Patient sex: F
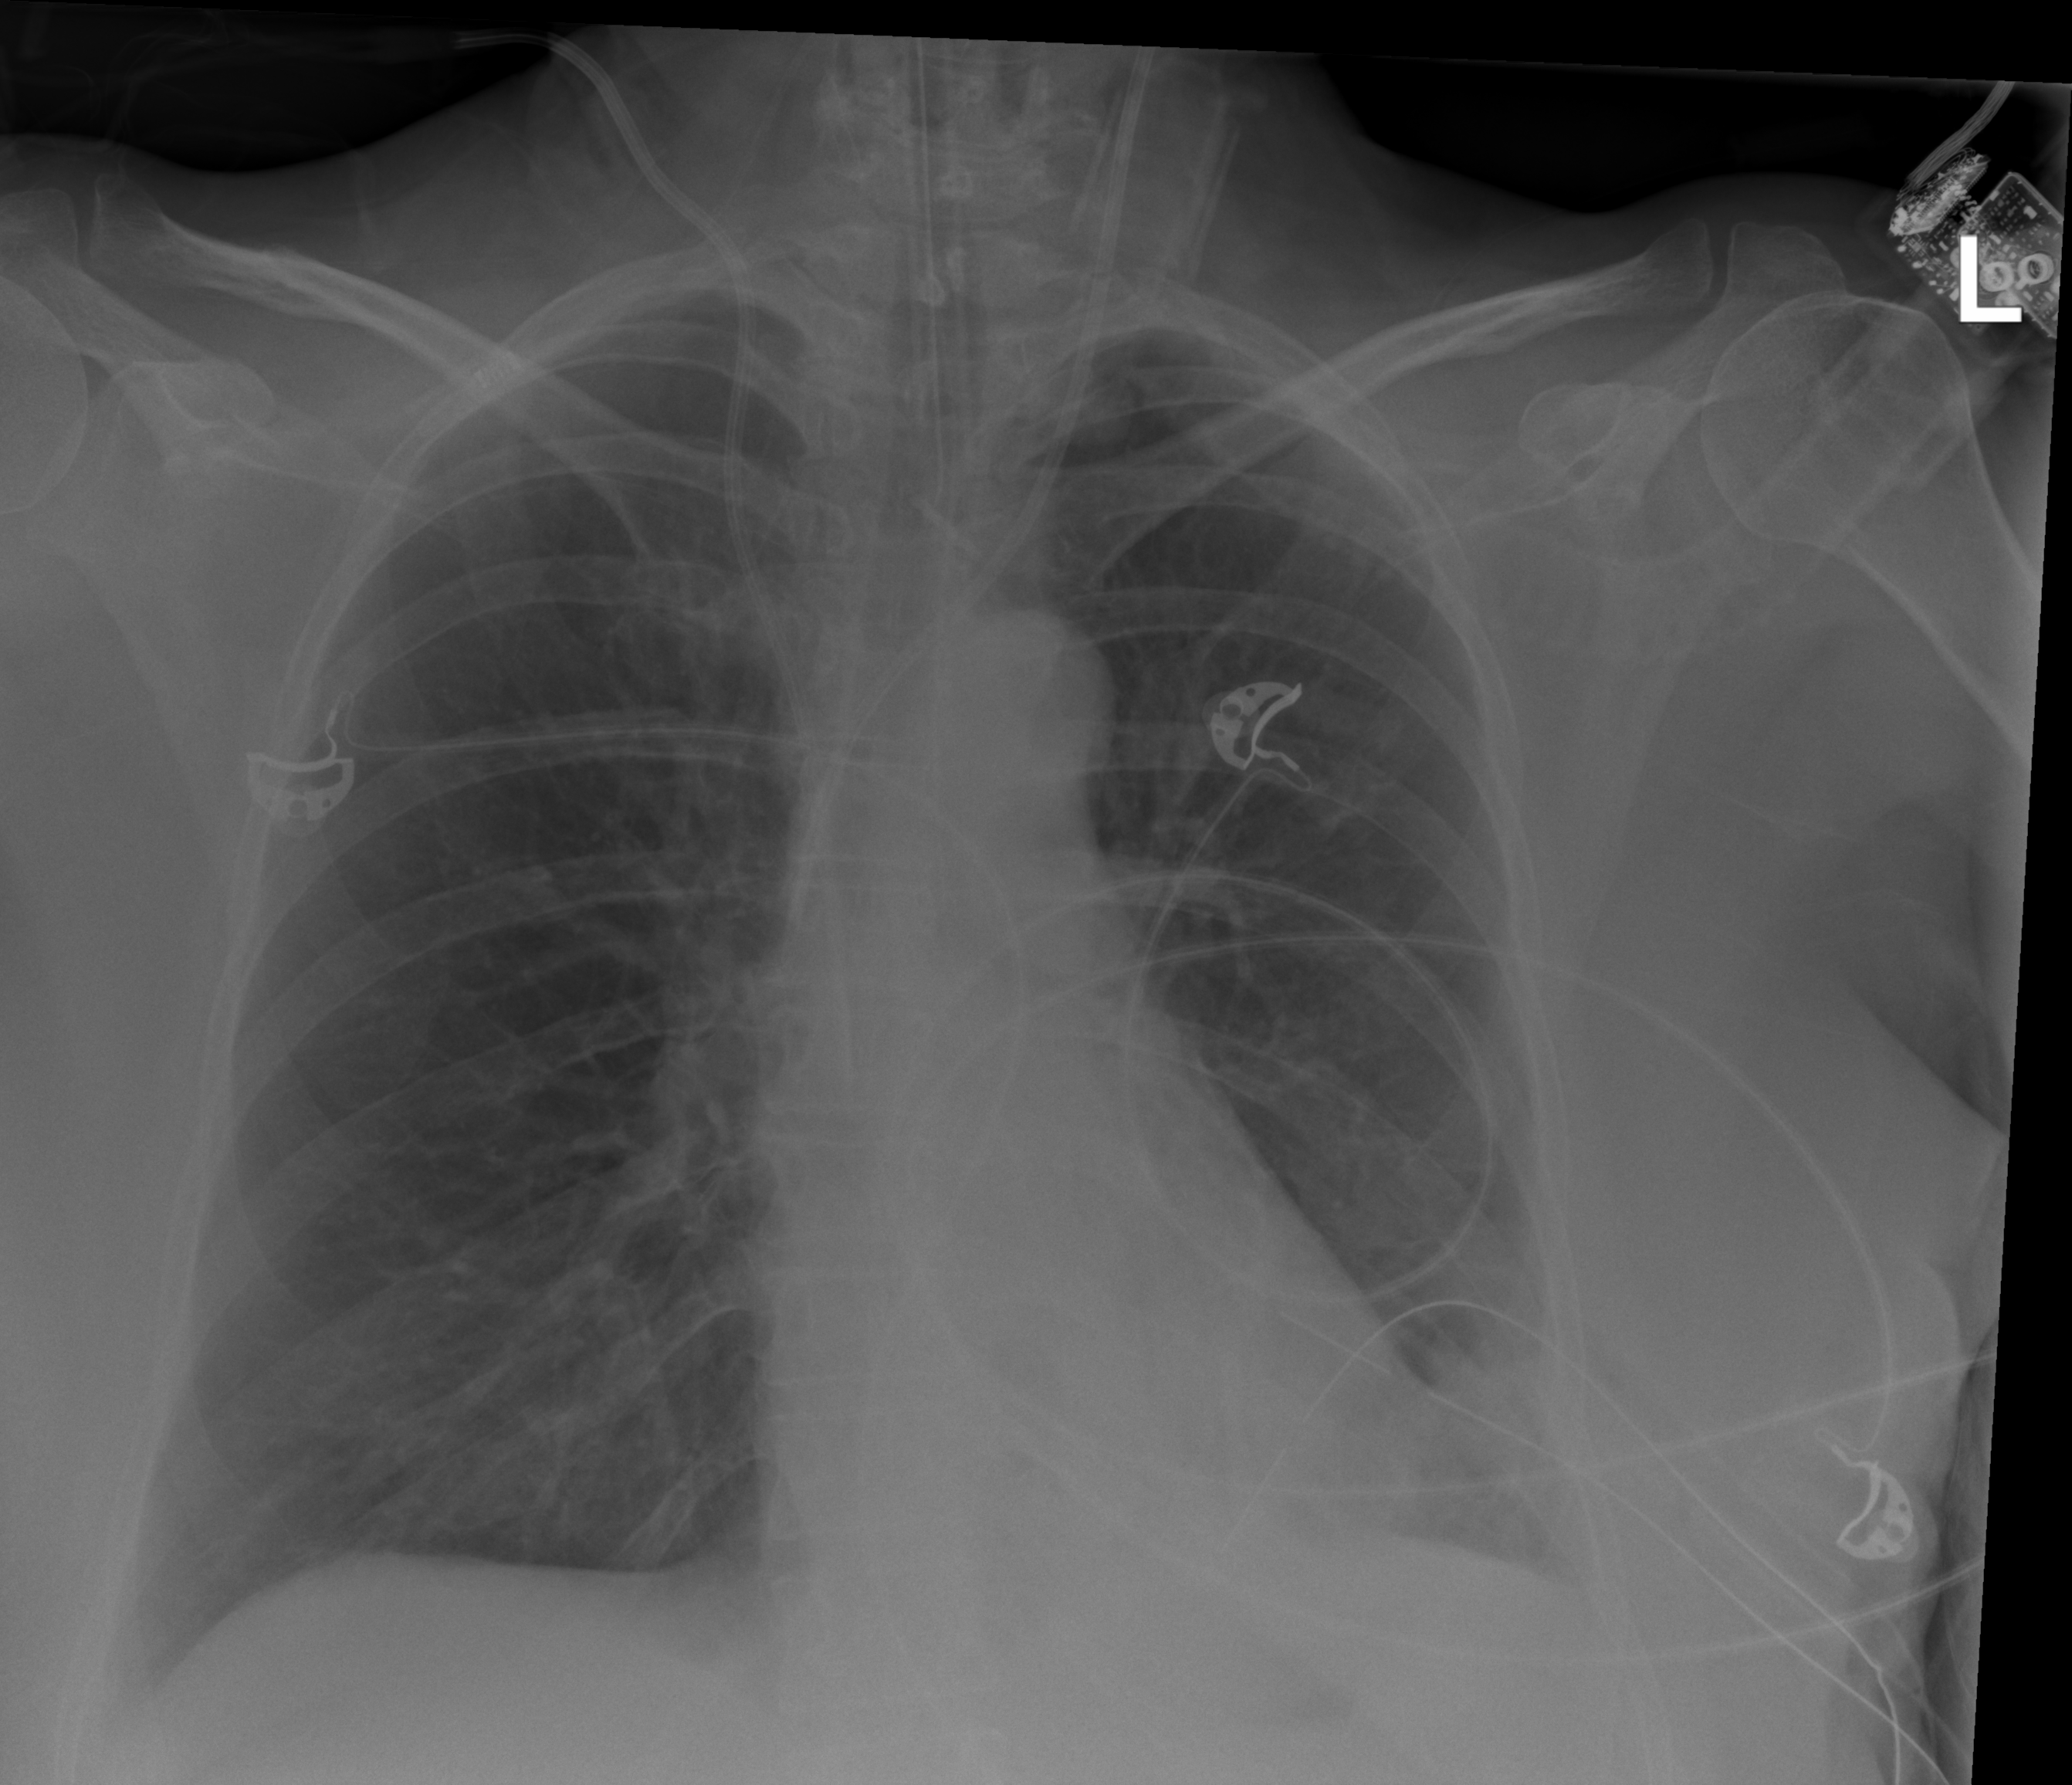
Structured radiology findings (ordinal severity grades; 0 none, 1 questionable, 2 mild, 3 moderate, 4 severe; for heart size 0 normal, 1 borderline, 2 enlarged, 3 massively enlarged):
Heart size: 0
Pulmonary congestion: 0
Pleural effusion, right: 2
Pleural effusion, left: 2
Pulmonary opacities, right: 0
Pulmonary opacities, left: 0
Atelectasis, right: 1
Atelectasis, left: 2